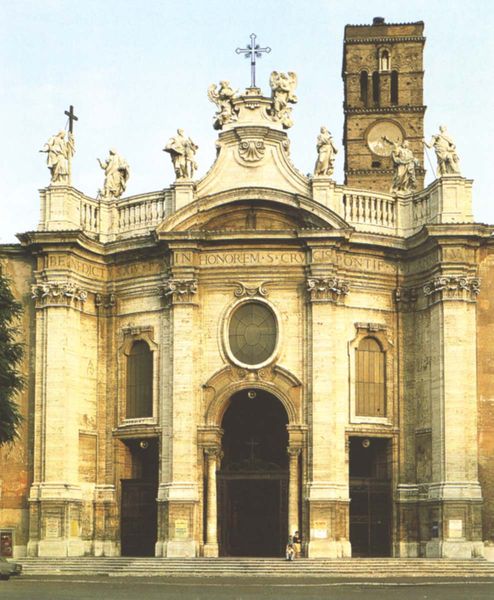
Titel: Fassade mit Pilastergliederung und Giebelfiguren
Künstler: Pietro Passalaqua
Standort: Rom, S. Croce in Gerusalemme (EU - I - Latium)
Schlagwörter: blau, himmel, fenster, säule, säulen, tür, gebäude, architektur, barock, stein, kirche, oval, turm, statue, fassade, figuren, treppe, treppen, inschrift, uhr, tor, galerie, foto, bögen, eingang, kreuz, balustrade, bahnhof, kathedrale, rom, kapitell, portal, gesims, skulpturen, turmuhr, balustarde, papstkirche, de la jeusaleme, architekturm